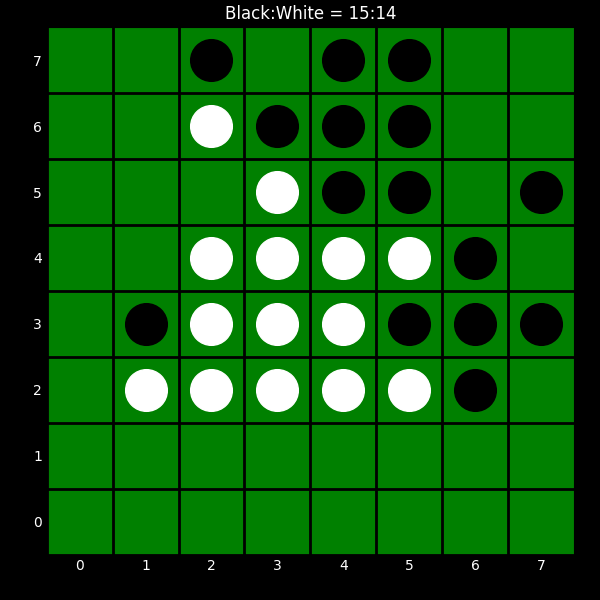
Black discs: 15
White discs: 14